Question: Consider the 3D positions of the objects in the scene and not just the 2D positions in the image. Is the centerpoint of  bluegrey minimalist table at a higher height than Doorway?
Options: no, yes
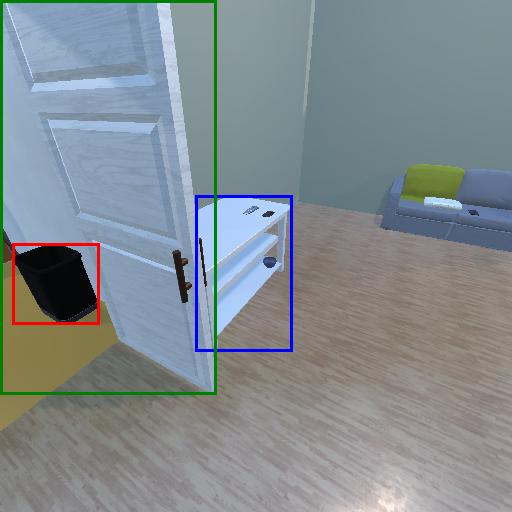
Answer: no